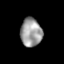
Tissue: skin
Cell type: Epithelial cells
Senescence score: 0.2725
Nuclear area (px): 595
Mean DAPI intensity: 156.8